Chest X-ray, AP view. Patient: 49 years old, sex M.
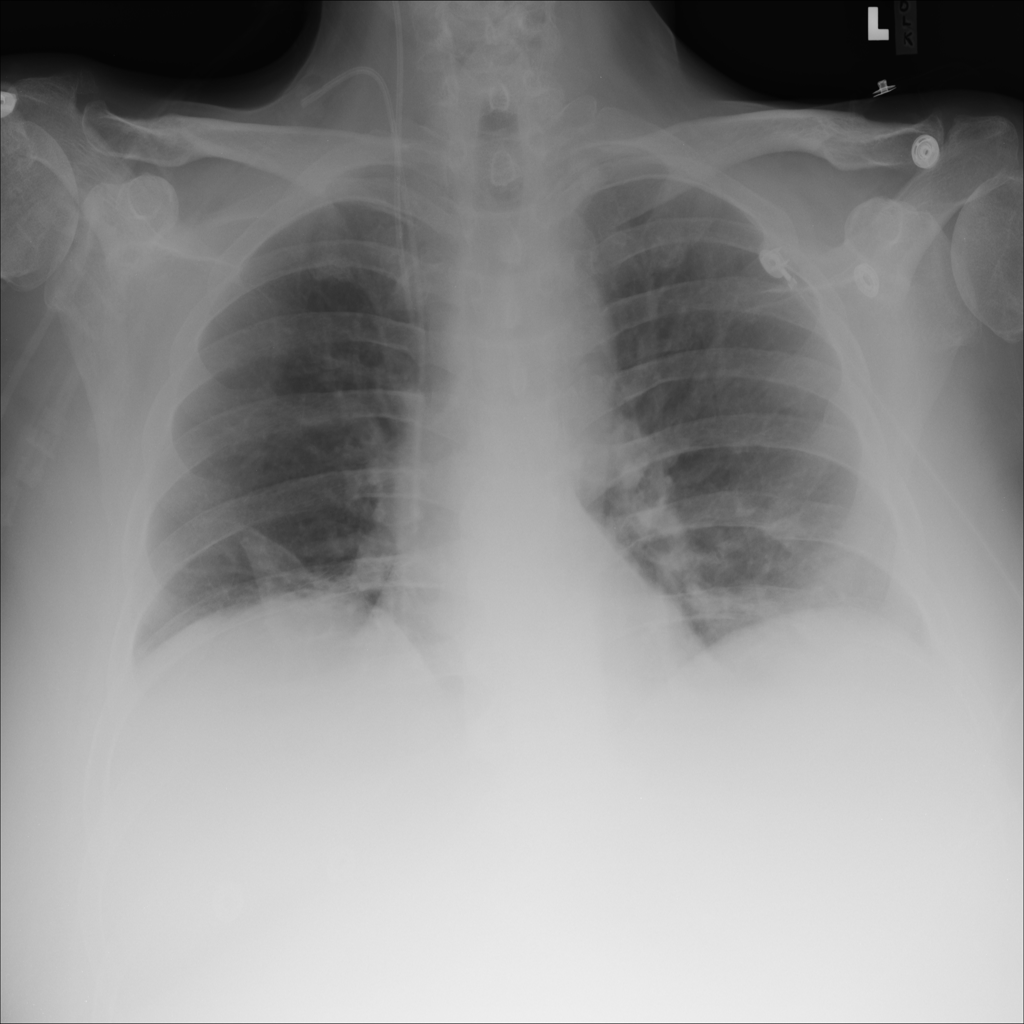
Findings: No Finding